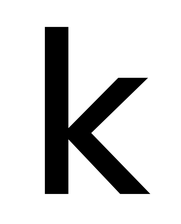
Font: InstrumentSans_Medium